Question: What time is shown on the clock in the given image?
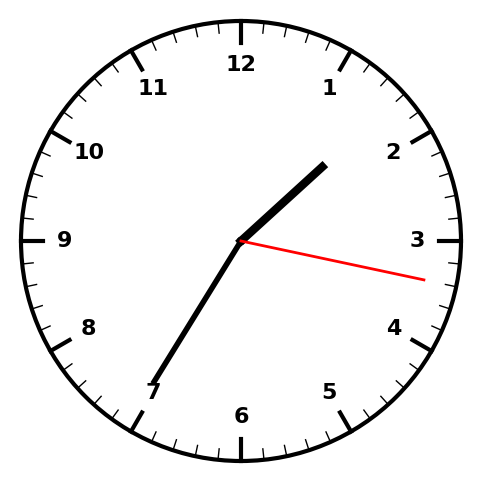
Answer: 01:35:17